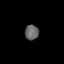
Tissue: lung
Cell type: Myeloid cells
Senescence score: 0.2006
Nuclear area (px): 204
Mean DAPI intensity: 100.931